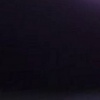
Label: space